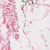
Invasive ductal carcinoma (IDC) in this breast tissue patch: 0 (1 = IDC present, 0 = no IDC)